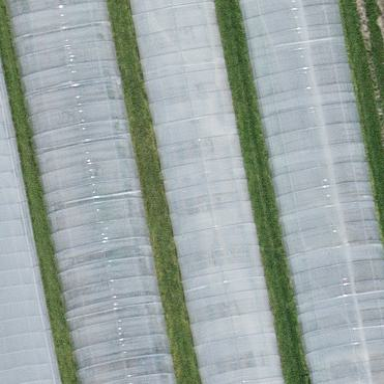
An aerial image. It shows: Greenhouse.